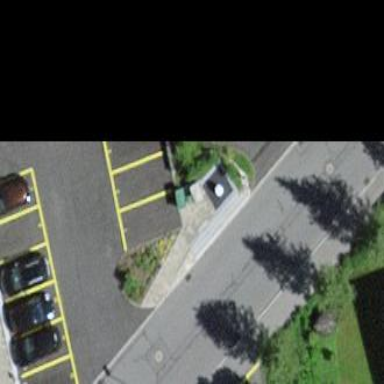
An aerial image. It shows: Parking area with surface.